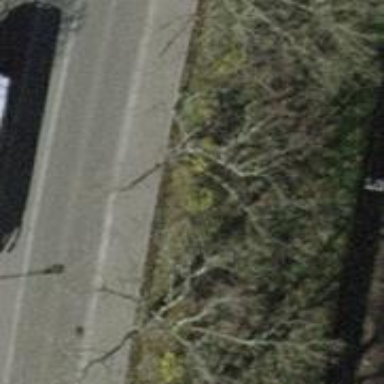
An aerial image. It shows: Avenue of trees.